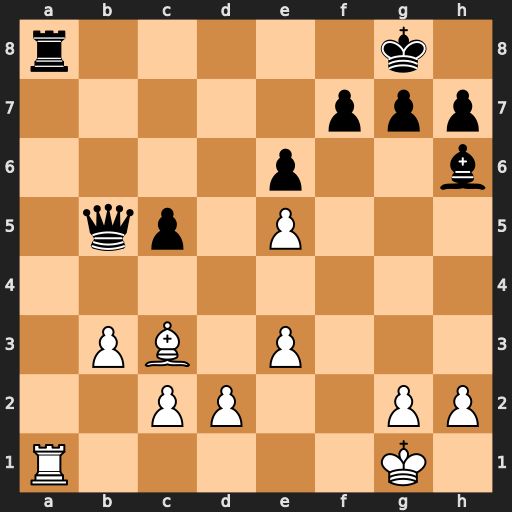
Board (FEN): r5k1/5ppp/4p2b/1qp1P3/8/1PB1P3/2PP2PP/R5K1
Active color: w
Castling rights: -
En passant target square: -
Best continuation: Rxa8+ Qb8 Rxb8#